Interaction volume radius: 5 \u00c5
Interaction volume height: 25 \u00c5
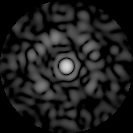
Disorder parameter: 0.7908